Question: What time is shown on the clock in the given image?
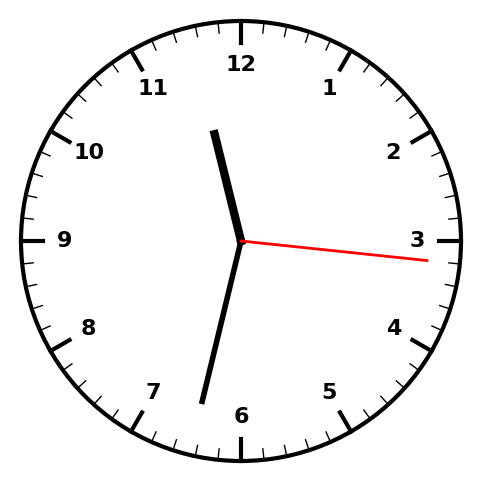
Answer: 11:32:16